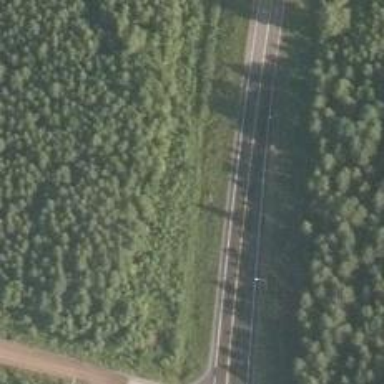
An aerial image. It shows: Trunk link road with asphalt surface. The road has functional class of tertiary.